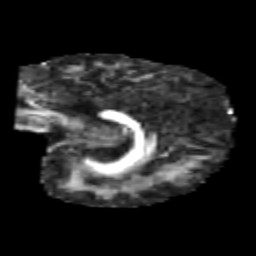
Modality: FA
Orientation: sagittal
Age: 6
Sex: male
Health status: healthy